Question: I do not know if this is a bug or rather stems from any customizations. I would like to know how to tackle this problem:
If I click on "add image" or "Link" in Plone's "Content Browser" the default view mode is "Album". In this mode the items are layed above each other, i.e. after 4 items the next items do not seem to be put into a new column.
See the screenshot:

Plone version is 4.3.2. How can I fix this? Pointers (relevant files, parts of code) welcome.
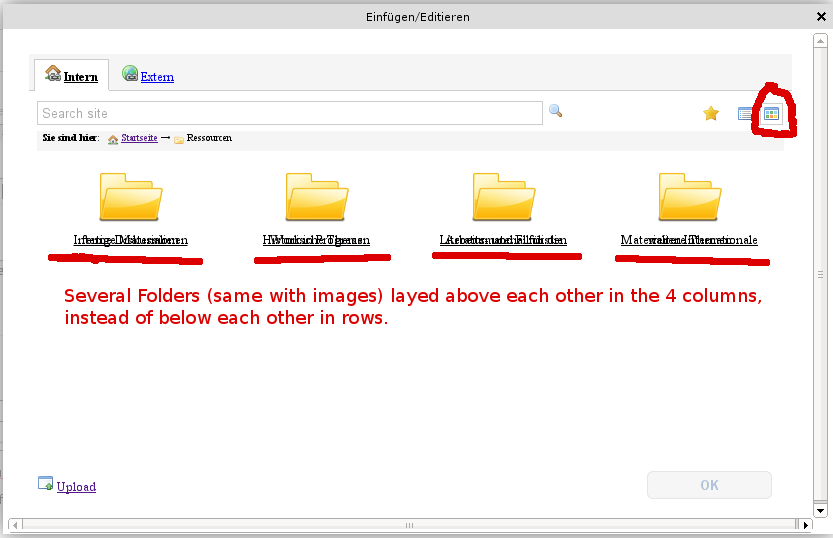
Answer: I have seen this happen too, depending on what I did with styling and skins. TinyMCE uses a grid system for showing these images and this needs the columns.css file from plonetheme.sunburst. I only now realize that this actually already goes wrong in the way you describe when you use standard Plone 4.3.2 and choose the classic theme as skin.
Ah, but it only fails because there is a typo in the columns.css that is shipped with plonetheme.classic, which actually includes the grid css as well. You can customize this file in portal_skins and fix the error. The problem is a line that is meant as a comment.
Change this line:
'The 16-column Deco Grid System.'
into this line:
'/* The 16-column Deco Grid System.'